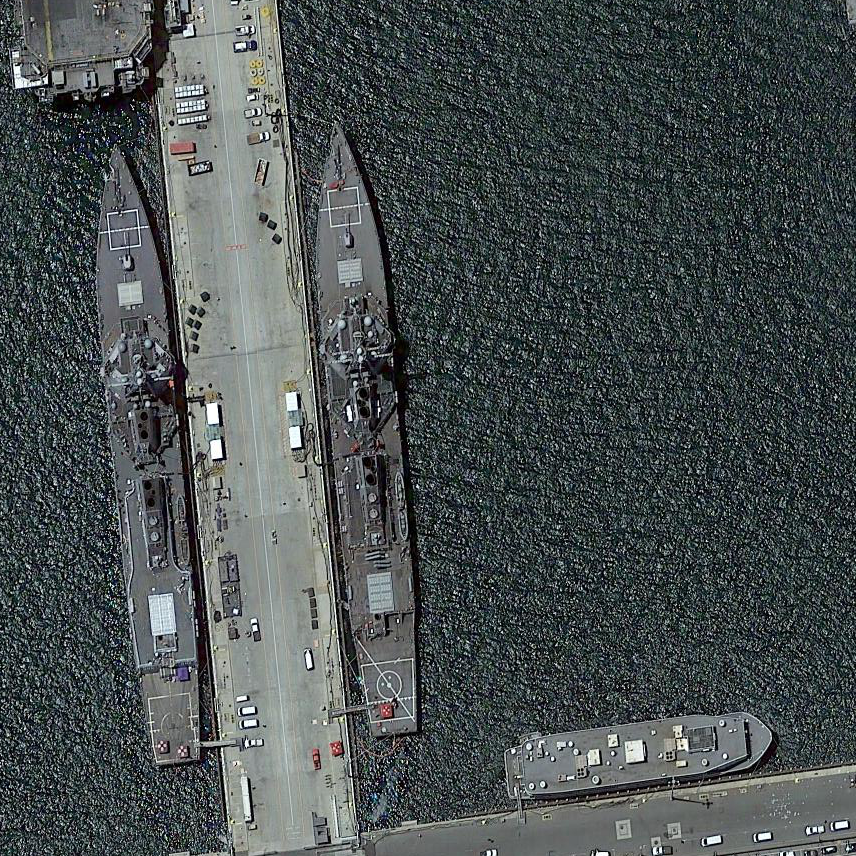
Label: destroyer